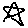
Label: star